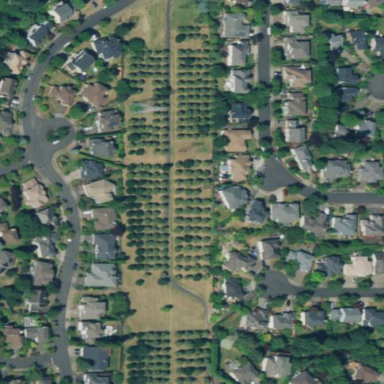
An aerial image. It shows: Residential area consisting of single-family homes.